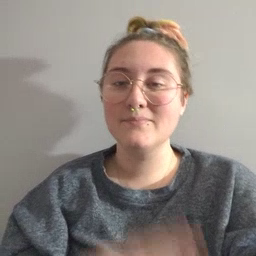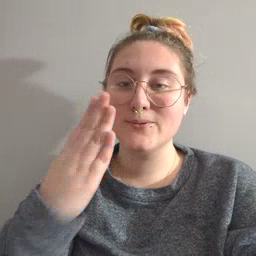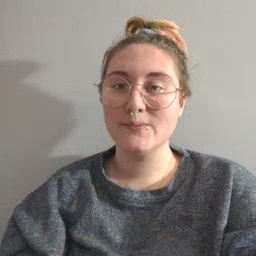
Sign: blue